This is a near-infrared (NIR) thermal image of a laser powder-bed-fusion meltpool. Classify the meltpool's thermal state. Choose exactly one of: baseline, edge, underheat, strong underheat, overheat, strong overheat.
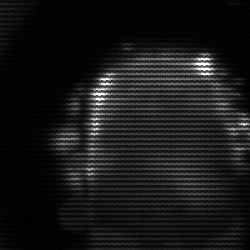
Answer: baseline